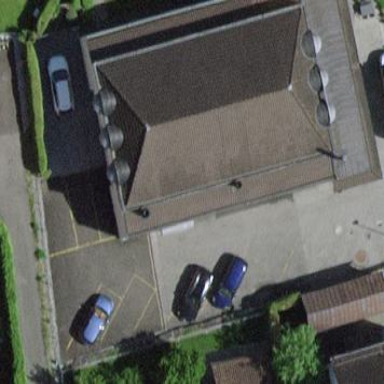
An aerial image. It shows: Convenience shop located within building.